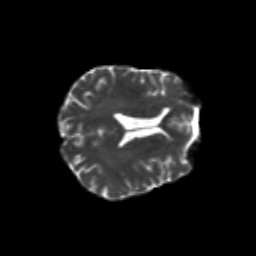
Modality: T2w
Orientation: axial
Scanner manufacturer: siemens
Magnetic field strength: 3 T
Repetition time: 6.8 s
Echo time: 0.093 s